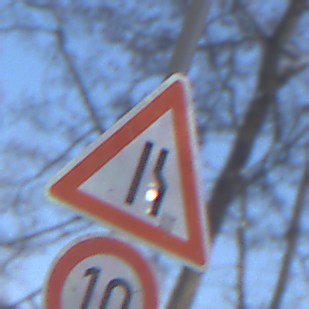
Verkehrszeichen: EinseitigVerengteFahrbahnRechts
Zusatzzeichen unten: Geschwindigkeit10
Umgebung: Outdoor, Special
Tageszeit: MorningAfternoon
Wetter: Clear
Licht: Natural
Jahreszeit: Winter
Kontrast: HighContrast